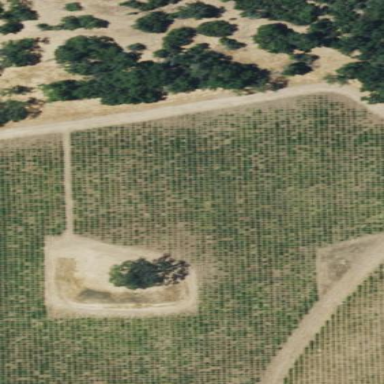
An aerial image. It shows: Vineyard.